Question: The legend in my plot occasionally shows values for the size variable as 1e+05. My audience is unlikely to know right away that this is the same as 100000, so I would like the legend to say 100000, 80000, 60000, 40000, 20000. Is there anyway to control this exponent functionality in ggplot?
I have included the sample code with some fake data and an example image. You would have to re-run the code multiple times to get it to reproduce the problem shown.

'''
library(data.table)
dt <- data.table(DATE = c("2014-03-01", "2014-04-01", "2014-05-01",
"2014-06-01", "2014-07-01", "2014-08-01",
"2014-09-01", "2014-10-01", "2014-11-01",
"2014-12-01", "2015-01-01", "2015-02-01"
, "2015-03-01"),
TOTAL_VOLUME = rnorm(n = 13, mean = 53000, sd = 25000),
NON_CONFORMING_VOLUME = rnorm(n = 13, mean = 8400, sd = 6000))
# Switch any negatives to positive
dt$NON_CONFORMING_VOLUME <- abs(dt$NON_CONFORMING_VOLUME)
# Could have NON_CONFORMING > TOTAL, set arbitrarily to 30% of total
dt$NON_CONFORMING_VOLUME <- ifelse(dt$NON_CONFORMING_VOLUME > dt$TOTAL_VOLUME,
dt$TOTAL_VOLUME * .3, dt$NON_CONFORMING_VOLUME)
dt$PERCENT_NON_CONFORMING <- dt$NON_CONFORMING_VOLUME / dt$TOTAL_VOLUME * 100
p1 <- ggplot(data = dt, aes(x = DATE,
y = PERCENT_NON_CONFORMING,
size = TOTAL_VOLUME)) +
geom_point() +
theme(legend.position="bottom") +
ggtitle("Percent Non-Conforming by Month") +
labs(x = "Month", y = "% Non-Conforming") +
geom_hline(yintercept = mean(dt$PERCENT_NON_CONFORMING),
colour = "darkorange")
plot(p1)
'''
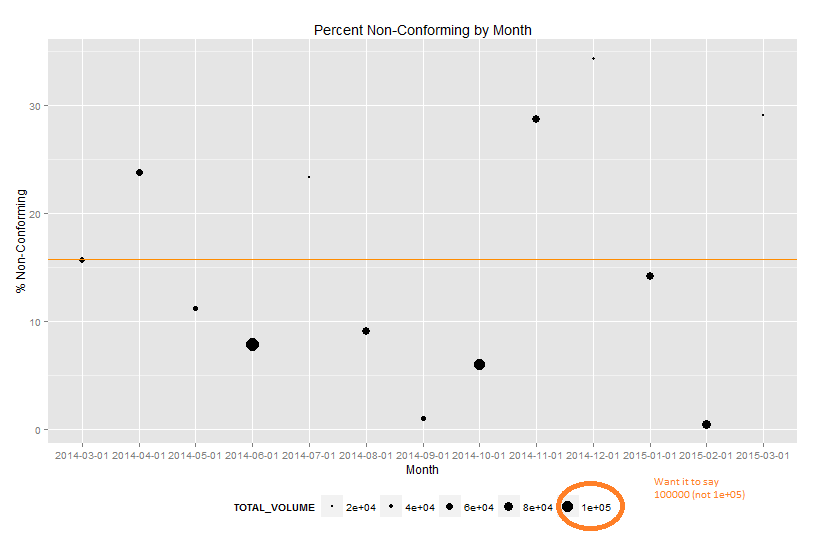
Answer: I'm surprised, when running your code I don't get scientific notation, I get 20000, 40000 etc. as you ask for. That said, the fix is to specify the 'labels' function within the size scale, and the 'scales' package has nice options. Probably the comma format will be best with this data, then you'll get 20,000, 40,000...
'''
library(scales)
plot(p1 + scale_size_continuous(labels = comma))
'''